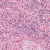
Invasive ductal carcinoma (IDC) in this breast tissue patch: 1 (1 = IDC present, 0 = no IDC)